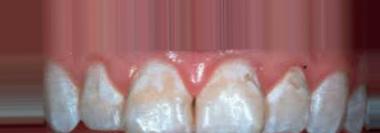
Condition: Tooth Discoloration